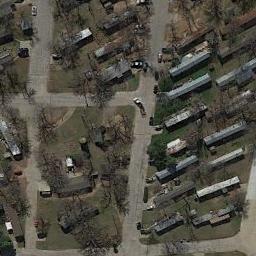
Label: mobile_home_park